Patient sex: M
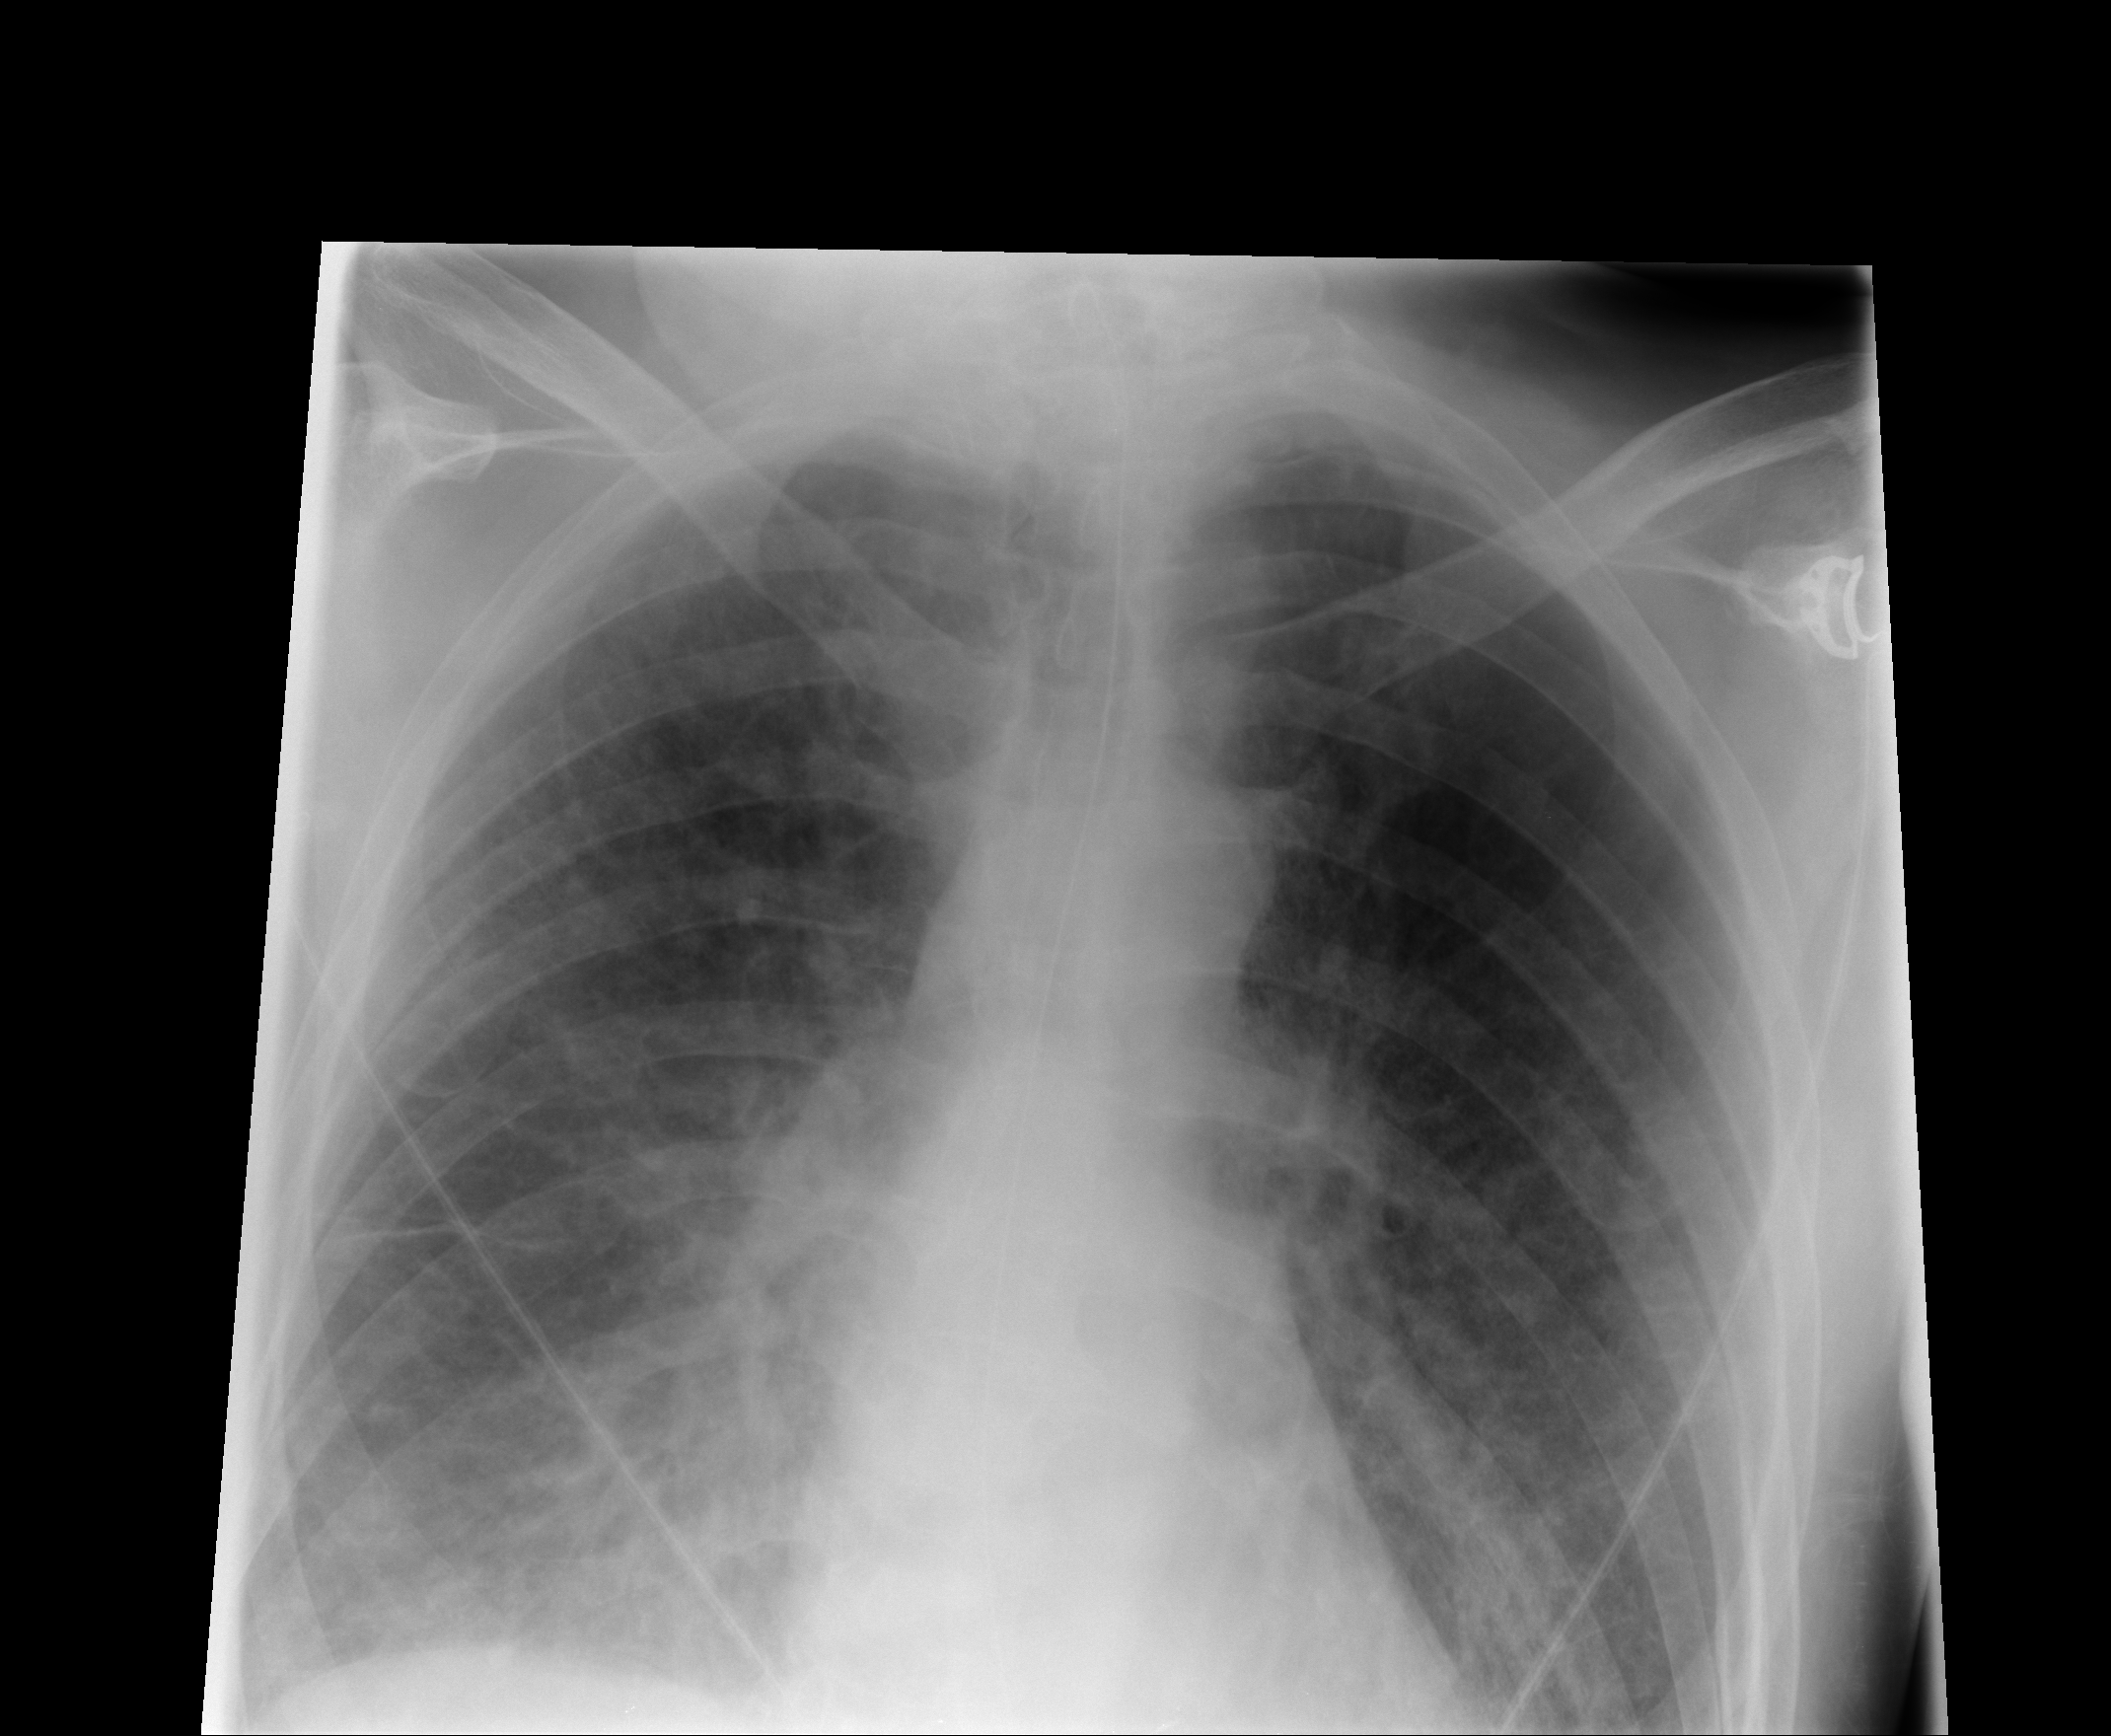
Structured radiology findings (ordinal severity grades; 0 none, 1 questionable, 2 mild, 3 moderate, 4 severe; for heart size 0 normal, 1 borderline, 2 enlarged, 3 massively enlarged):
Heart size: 0
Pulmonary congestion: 2
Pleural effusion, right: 0
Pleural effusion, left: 0
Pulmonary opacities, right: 3
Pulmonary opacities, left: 2
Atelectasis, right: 2
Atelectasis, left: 2